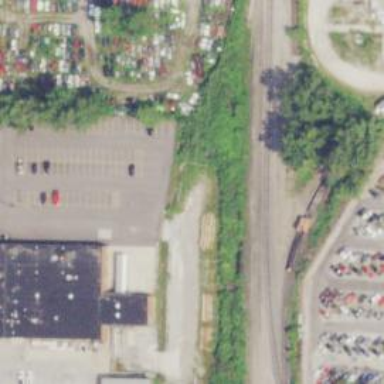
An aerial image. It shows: Abandoned railway.